Question: '''
SELECT
t1.theater_id,
sum(t2.full_sale_price * t1.full_tickets +
t2.half_sale_price * t1.half_tickets) as Gross,
sum(t2.full_cost_price * t1.full_tickets +
t2.half_cost_price * t1.half_tickets) as Cost,
Round(sum((t2.full_sale_price * t1.full_tickets +
t2.half_sale_price * t1.half_tickets) * t3.rate) / 100,
2) as IPG,
(sum(t2.full_sale_price * t1.full_tickets +
t2.half_sale_price * t1.half_tickets)
- Round(sum((t2.full_sale_price * t1.full_tickets +
t2.half_sale_price * t1.half_tickets) * (CASE
WHEN ISNULL(t3.rate) THEN 0
ELSE t3.rate
END)) / 100,
2)) as NetRev,
CASE
WHEN (t1.method = '2') THEN sum(0.00)
ELSE 0
END as sms,
sum((CASE
WHEN (t4.type = '1') THEN ((t1.full_tickets * 2) + (t1.half_tickets))
ELSE (t1.full_tickets + t1.half_tickets)
END) * 4.00) as maintenance,
sum((((t2.full_sale_price * t1.full_tickets +
t2.half_sale_price * t1.half_tickets)
- (Round((t2.full_sale_price * t1.full_tickets +
t2.half_sale_price * t1.half_tickets) * (CASE
WHEN ISNULL(t3.rate) THEN 0
ELSE t3.rate
END) / 100,
2))) - (t2.full_cost_price * t1.full_tickets +
t2.half_cost_price * t1.half_tickets))
- (CASE
WHEN (t1.method = '2') THEN 0.00
ELSE 0
END)
- (CASE
WHEN (t4.type = '1') THEN ((t1.full_tickets * 2) +
(t1.half_tickets))
ELSE (t1.full_tickets + t1.half_tickets)
END) * 4.00) as admincost,
sum(CASE
WHEN (t4.type = '1') THEN ((t1.full_tickets * 2) + (t1.half_tickets))
ELSE (t1.full_tickets + t1.half_tickets)
END) as totTk
FROM
'ratecard_rates' as t2 INNER JOIN
'reservation' as t1 ON t1.movie_id = t2.movie_id
AND t1.theater_id = t2.theater_id
AND t1.showtime_id = t2.showtime_id
AND t1.category_id = t2.category_id
AND t1.bx_date = t2.date_apply
LEFT JOIN
'paymentgateway' as t3 ON t1.paymentgateway_id = t3.id
LEFT JOIN
'theatercategories' as t4 ON t1.category_id = t4.id
WHERE
t1.status = '1' AND t1.method = '1'
AND t1.reservation_type = '1'
AND DATE('tx_date') BETWEEN DATE('2012-08-27') AND DATE('2012-08-27')
GROUP BY t1.theater_id
'''
Here is the EXPLAIN

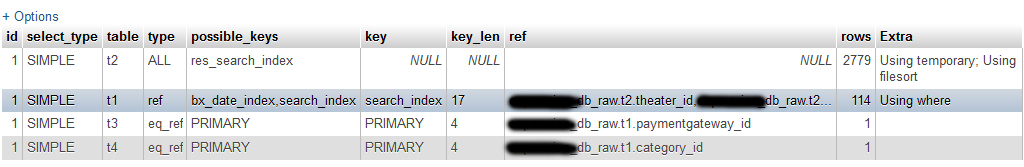
Answer: '"Using temporary; using filesort"' usually means that at this point in the query plan, MySsql decides to write an interim set to disk, which unfortunately means it is not always able to use an index you might have placed on the relevant column.
The only way to get around this, in my experience, is to try and reduce the set size for interim results. Try and isolate the point at which this occurs: for example: replace your whole 'SELECT' with a 'COUNT(*)' to eliminate the CASE bits etc. and see what is producing the 2779 rows which MySql wants to "cache" on disk.
See <URL> for more information.